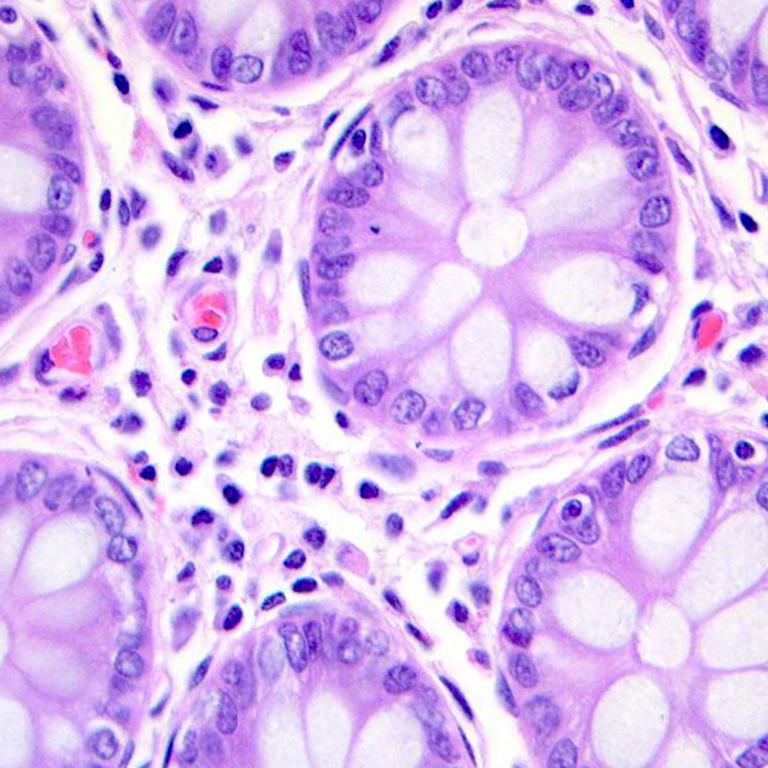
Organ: colon
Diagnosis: benign